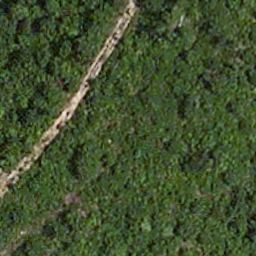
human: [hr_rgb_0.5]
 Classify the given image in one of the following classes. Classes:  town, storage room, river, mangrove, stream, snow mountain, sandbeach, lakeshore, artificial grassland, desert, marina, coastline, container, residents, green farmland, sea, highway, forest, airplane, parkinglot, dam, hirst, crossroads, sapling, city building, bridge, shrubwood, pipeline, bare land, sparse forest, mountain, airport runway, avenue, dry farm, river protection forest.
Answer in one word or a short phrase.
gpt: avenue